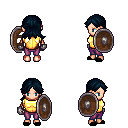
a pixel art fantasy rpg character, female body template, human, light skin, gold chest armor, magenta pants, raven loose hair, metal gloves, black slippers, shield, four views (front, back, left, right), 2x2 character sprite sheet, small pixel art, hard edges, no anti-aliasing